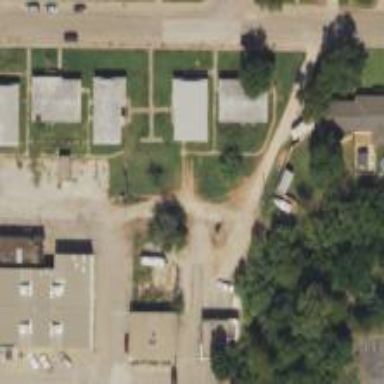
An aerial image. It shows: Alley classified as service road.